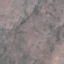
Land use / land cover class: HerbaceousVegetation